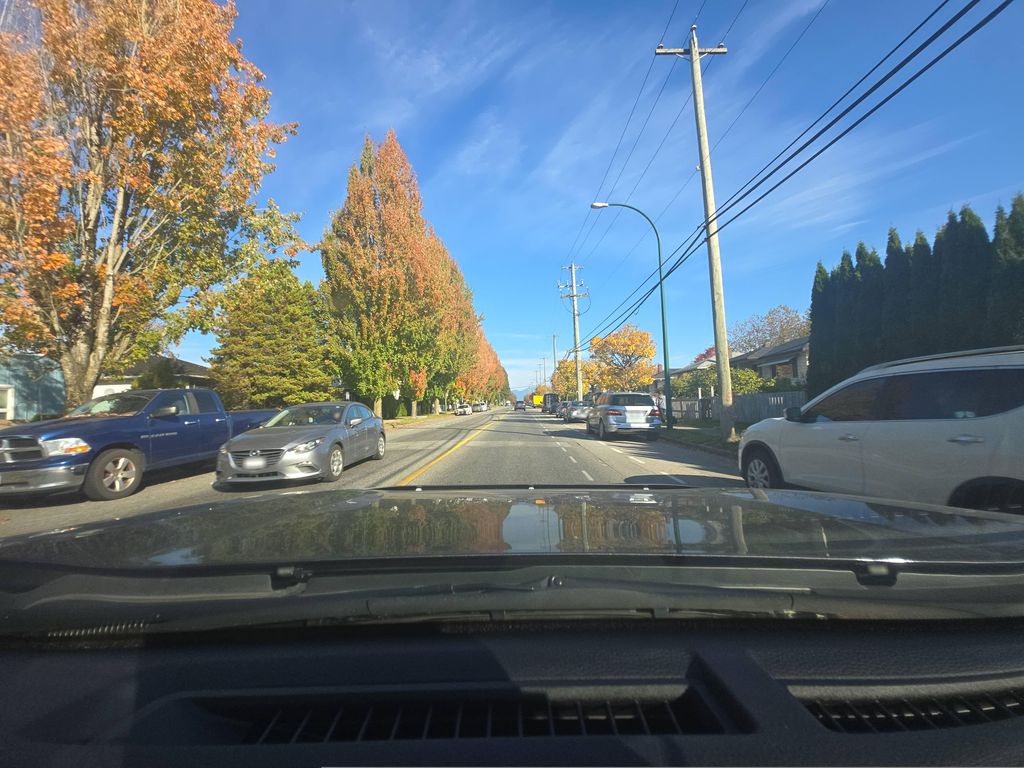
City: vancouver